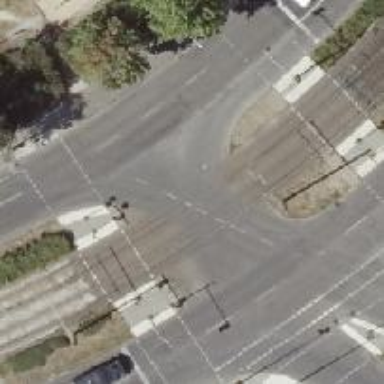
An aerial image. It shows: Tram level crossing on railway.